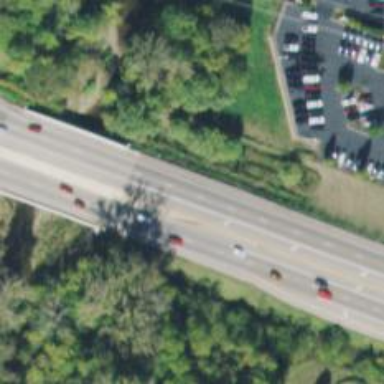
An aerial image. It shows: Trunk link highway.